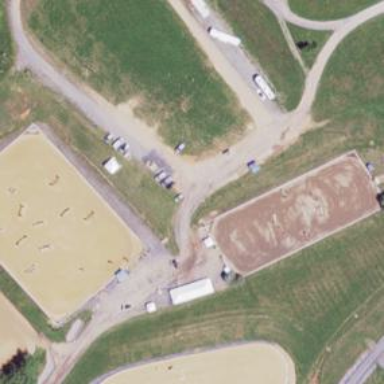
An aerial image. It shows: Equestrian pitch for leisure land use.